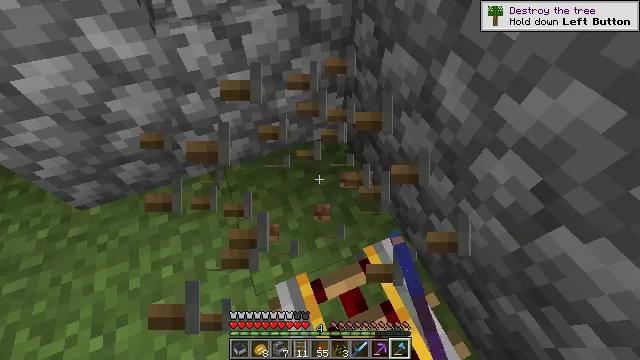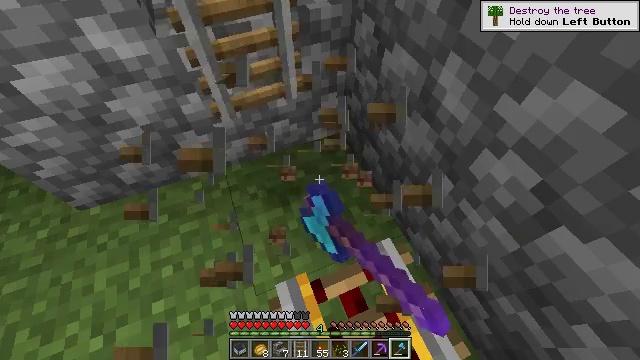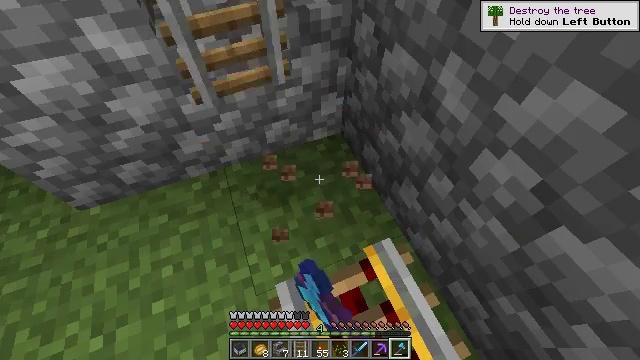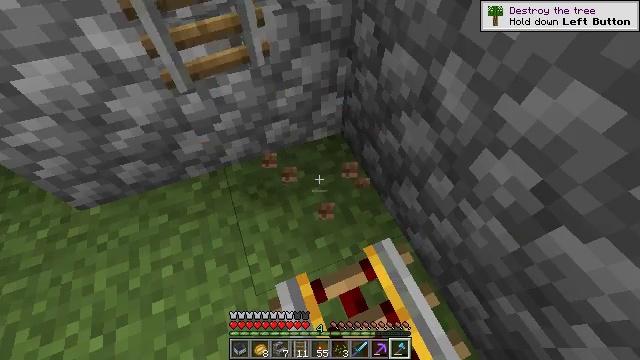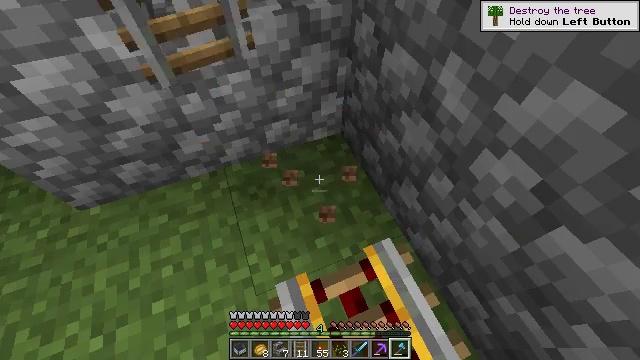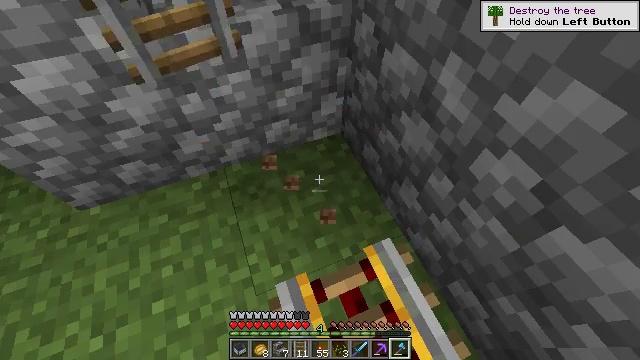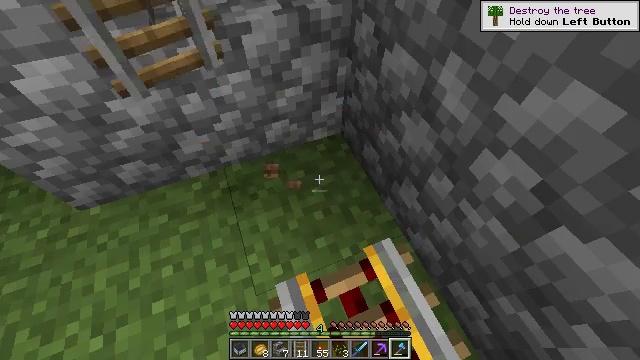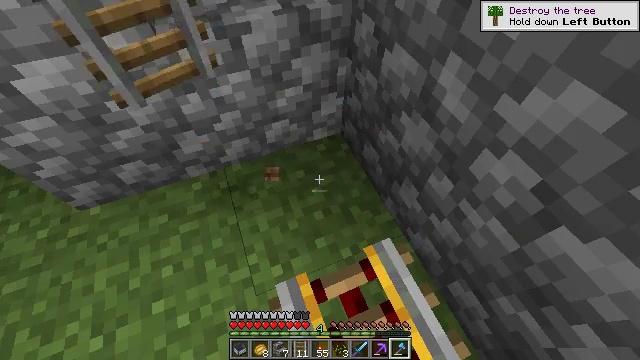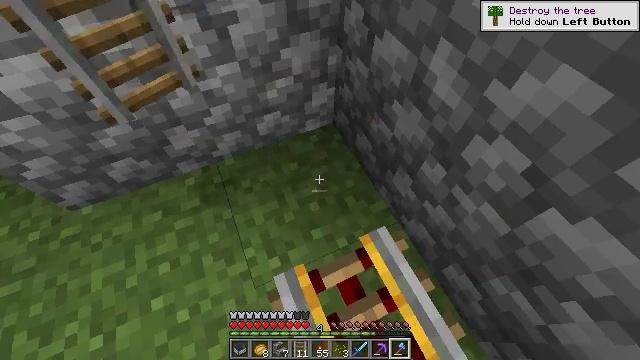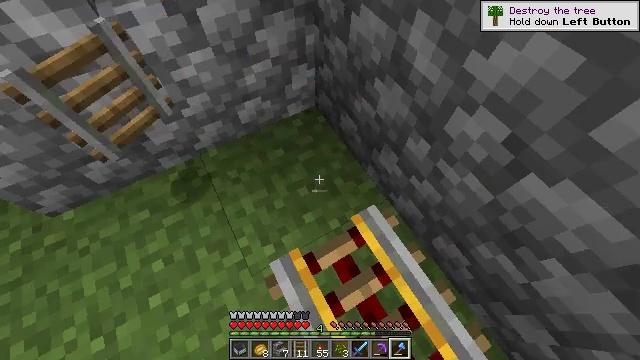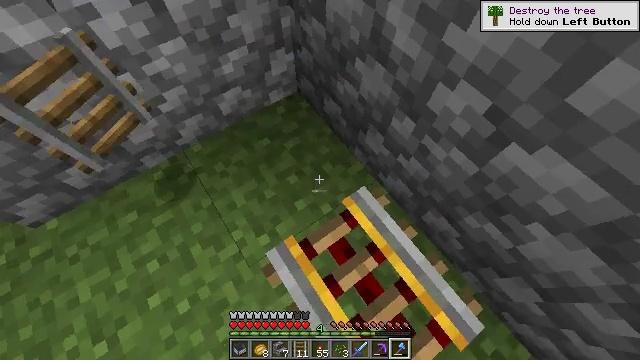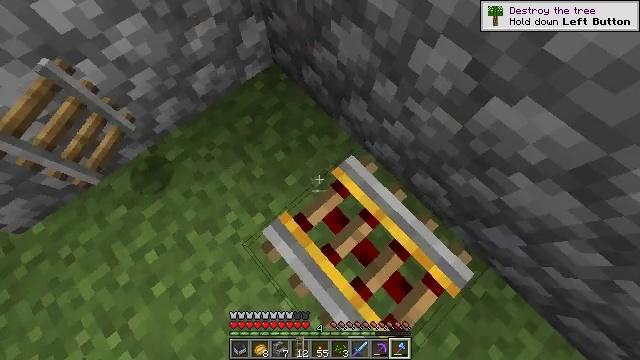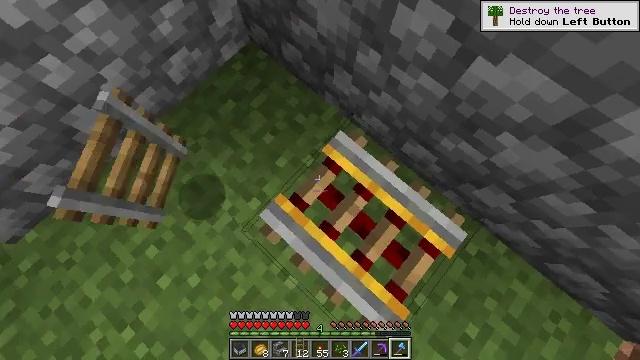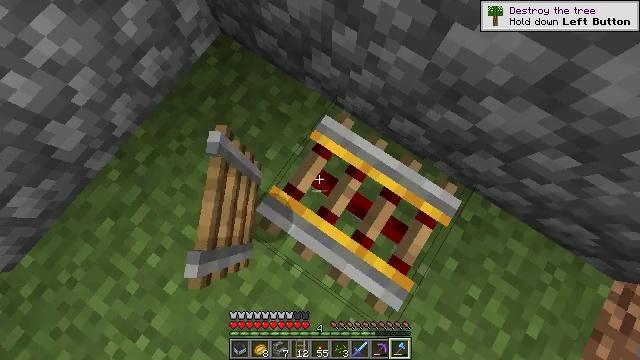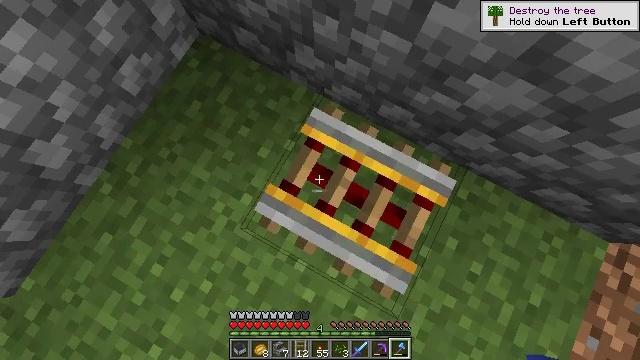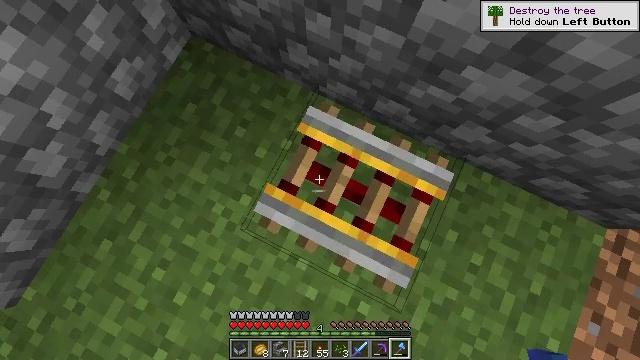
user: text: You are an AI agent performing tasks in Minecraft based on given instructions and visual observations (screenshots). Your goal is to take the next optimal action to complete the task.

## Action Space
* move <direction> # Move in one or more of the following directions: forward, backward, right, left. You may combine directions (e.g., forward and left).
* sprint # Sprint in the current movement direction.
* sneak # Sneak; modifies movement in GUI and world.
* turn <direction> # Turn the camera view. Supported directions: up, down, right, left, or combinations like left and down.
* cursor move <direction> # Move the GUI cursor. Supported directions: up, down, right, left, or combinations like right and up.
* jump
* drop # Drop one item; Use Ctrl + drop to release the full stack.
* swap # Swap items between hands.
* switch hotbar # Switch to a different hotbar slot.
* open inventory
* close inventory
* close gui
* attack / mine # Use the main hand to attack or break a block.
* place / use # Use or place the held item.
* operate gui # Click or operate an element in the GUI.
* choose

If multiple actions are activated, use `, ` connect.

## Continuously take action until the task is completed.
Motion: motion action
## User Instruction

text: Attack the powered rail to remove it.
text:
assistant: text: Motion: attack / mine
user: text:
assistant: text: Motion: attack / mine
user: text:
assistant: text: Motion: no_op
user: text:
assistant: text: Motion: no_op
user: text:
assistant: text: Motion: no_op
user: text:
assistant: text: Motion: no_op
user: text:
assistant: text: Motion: no_op
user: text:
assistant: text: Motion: turn right and down
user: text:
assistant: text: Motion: turn right and down
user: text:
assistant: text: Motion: turn right and down
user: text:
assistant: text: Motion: turn right and down
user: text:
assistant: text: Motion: turn right and down
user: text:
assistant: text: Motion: turn right and down
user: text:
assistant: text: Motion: turn right and down
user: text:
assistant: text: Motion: turn right
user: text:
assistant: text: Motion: attack / mine
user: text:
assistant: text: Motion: attack / mine
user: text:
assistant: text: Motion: attack / mine
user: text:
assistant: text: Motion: attack / mine
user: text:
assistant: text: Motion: attack / mine
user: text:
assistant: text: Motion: attack / mine
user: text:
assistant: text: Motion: attack / mine
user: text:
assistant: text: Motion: attack / mine
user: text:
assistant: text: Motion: attack / mine
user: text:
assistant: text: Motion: attack / mine
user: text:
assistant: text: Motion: attack / mine
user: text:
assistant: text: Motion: attack / mine
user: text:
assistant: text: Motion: attack / mine
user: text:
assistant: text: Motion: attack / mine
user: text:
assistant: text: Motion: attack / mine